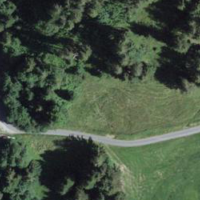
EUNIS habitat code: 44
Species observed at this site:
Cyanistes caeruleus
Fringilla montifringilla
Lophophanes cristatus
Parus major
Milvus milvus
Prunella modularis
Anthus pratensis
Carduelis carduelis
Periparus ater